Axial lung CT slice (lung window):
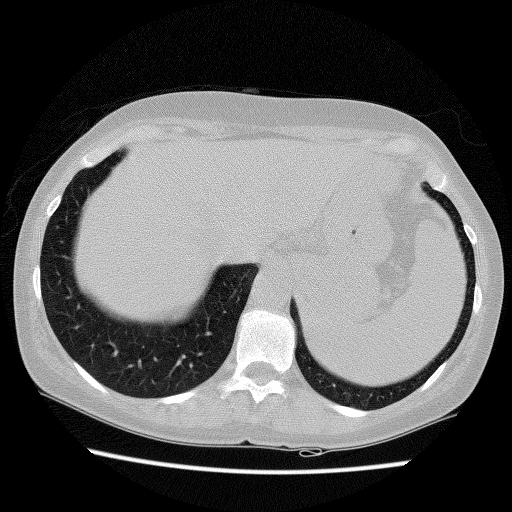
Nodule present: no